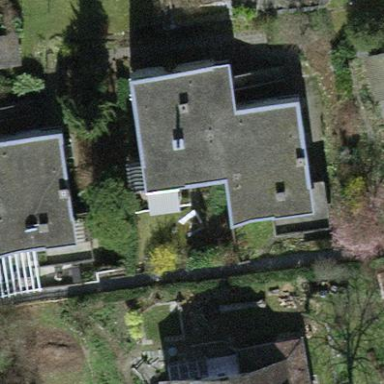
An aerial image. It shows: Flat roofed apartment building.